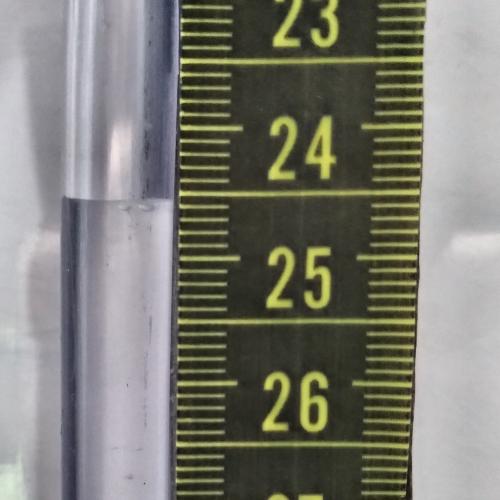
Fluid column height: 24.6 cm